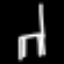
Label: chair